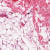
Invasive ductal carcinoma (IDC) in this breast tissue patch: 0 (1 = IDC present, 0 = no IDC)